Question: So here's the query and the execution plan. The commented 'create-index' statement has already been executed.

Why does Sql-Server decide to perform a clustered index scan? Am I missing something?
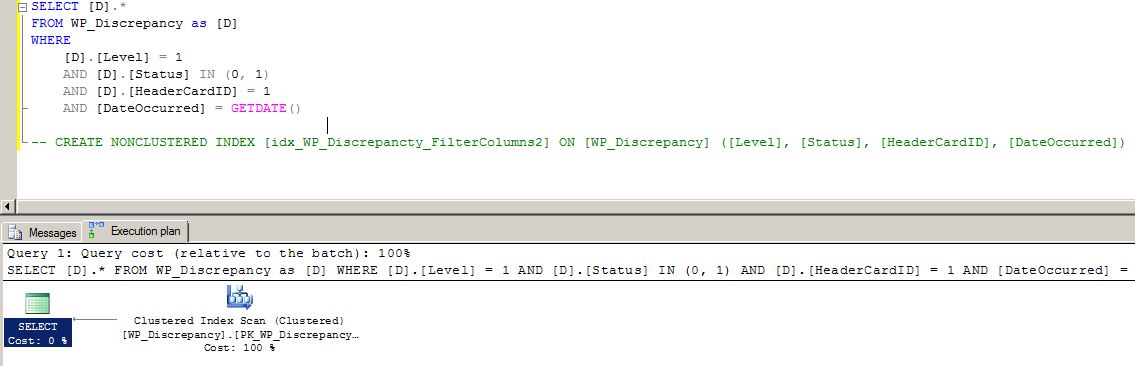
Answer: If the query would use the index, it would have to search through the index pages (at least 2), get the clustered index key from the result(s), then search with each of these keys through the clustered index (at least 2 page reads per found record) to get the rest of the record not covered by the index.
This be an effective approach, you have a large number of records and your where clause selects only a relative small subset of them (which the query optimizer estimates based on the index statistics).
From the looks of it you only have a small number of records in the table, maybe they even fit on one page, so the optimizers says "I can do the whole query by reading and filtering the one or two pages from the clustered index once, which is way more effective than the whole nonclustered index business in this case, so I'll do that and spare my poor overloaded server engine a whole load of trouble" :-)
Edit: Try to specify WITH (INDEX(idx_WP_Discrepancy_FilterColumns2)) before the WHERE clause and compare the estimated subtree costs in the query plan to the original query to see the difference.